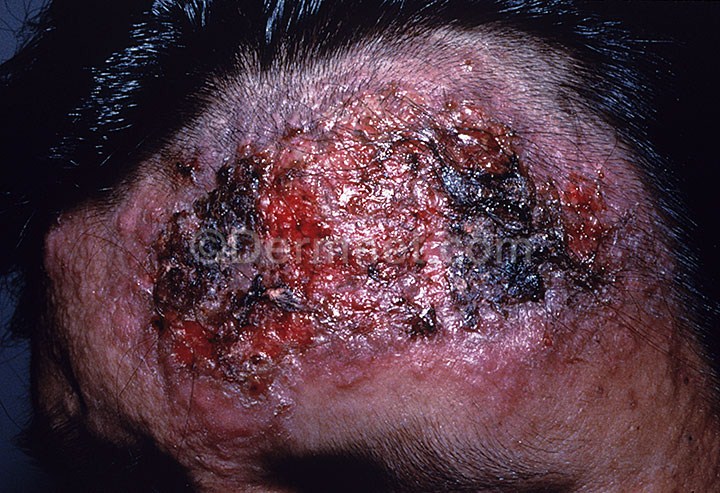
Disease: Tinea Ringworm Candidiasis and other Fungal Infections